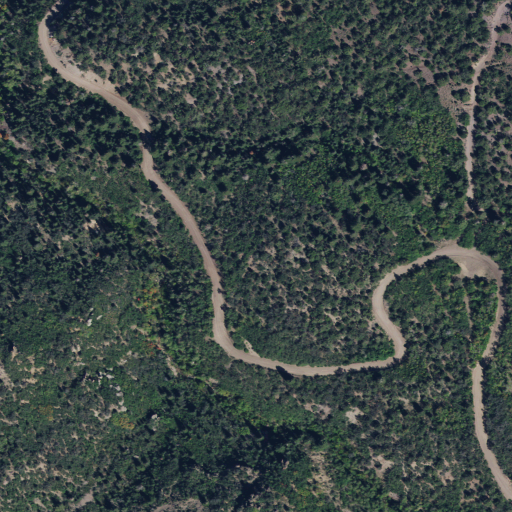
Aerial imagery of valley in Utah named Oak Spring Hollow containing evergreen forest, open development, low intensity development, mixed forest, medium intensity development, and deciduous forest